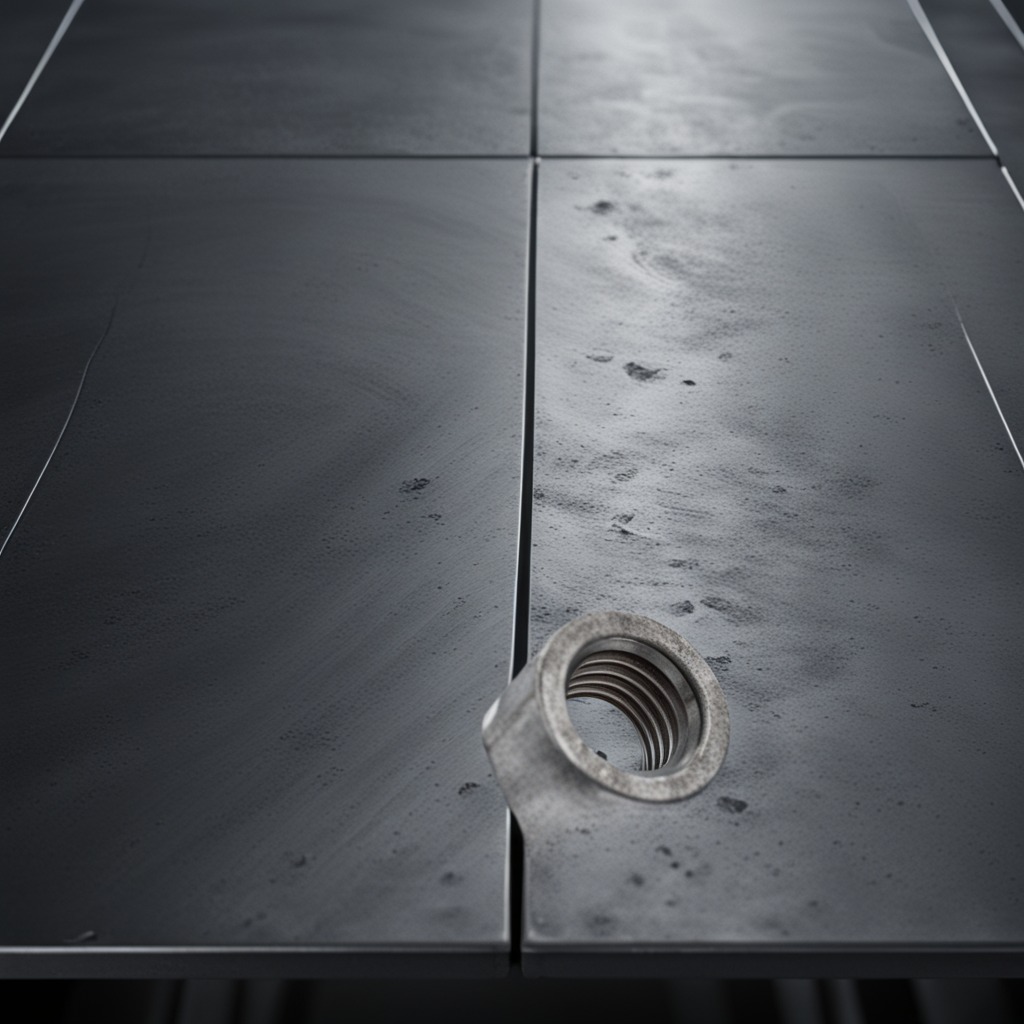
A metal nut is lying on a cold steel table in a mining workshop.